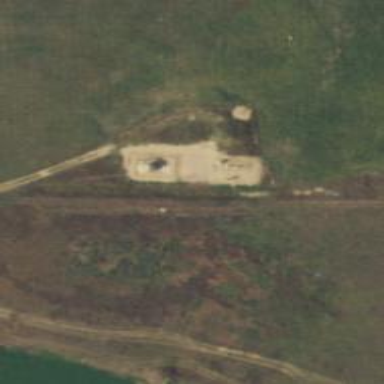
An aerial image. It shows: Storage tank that is man-made.